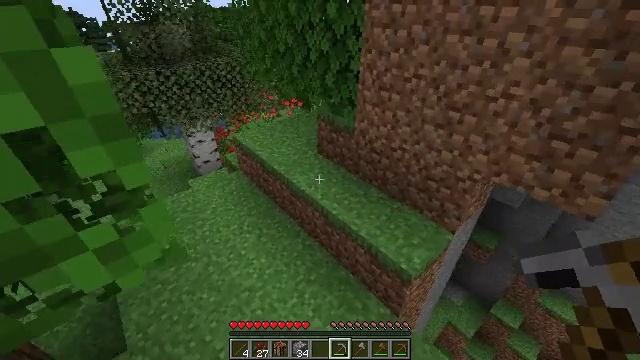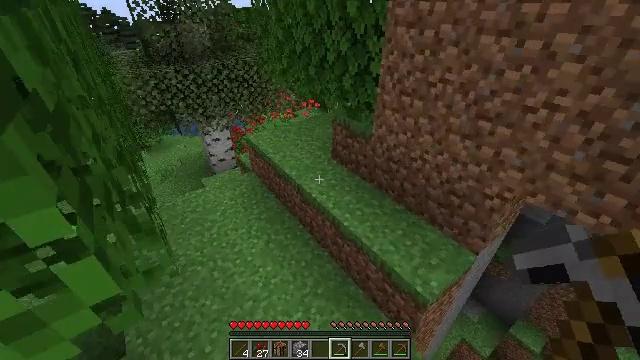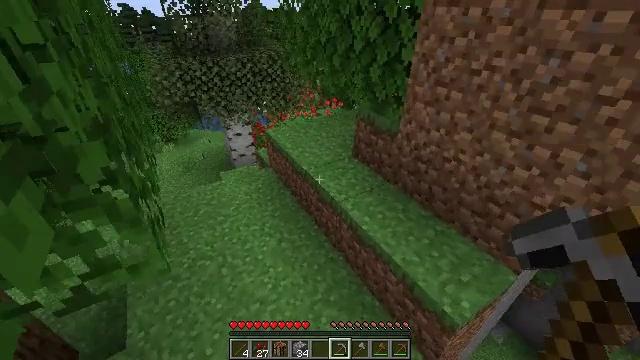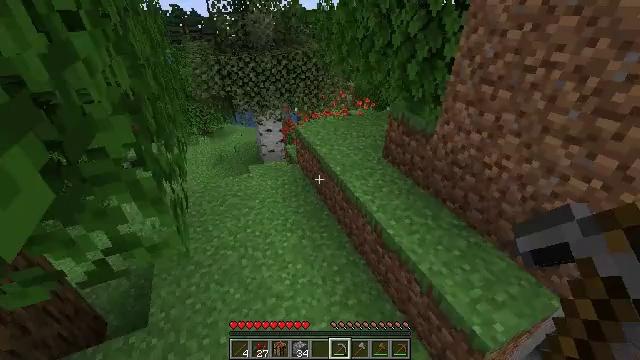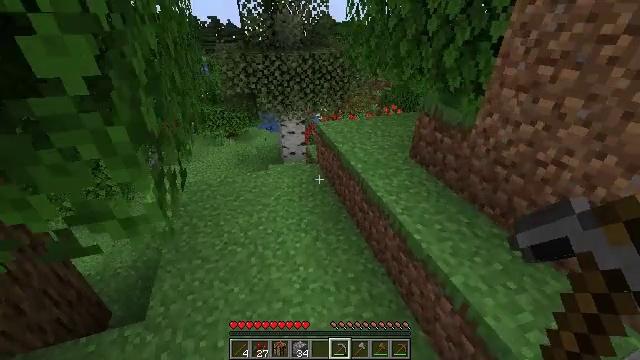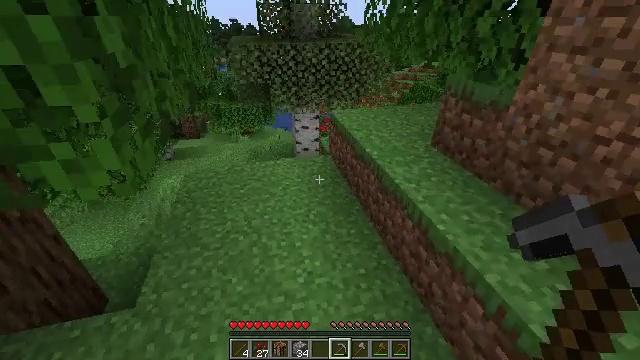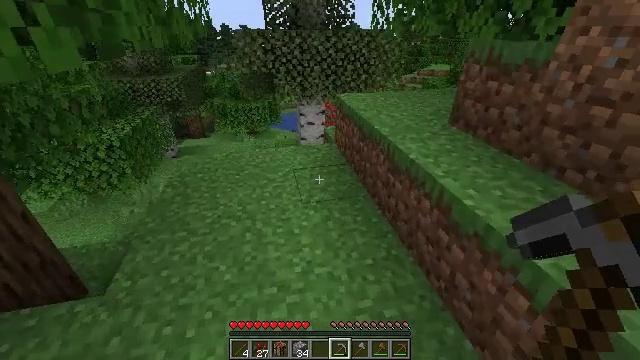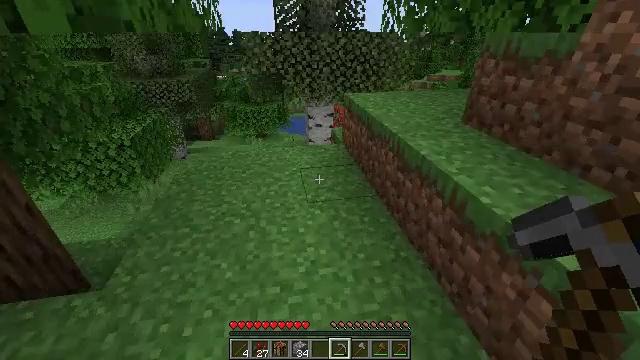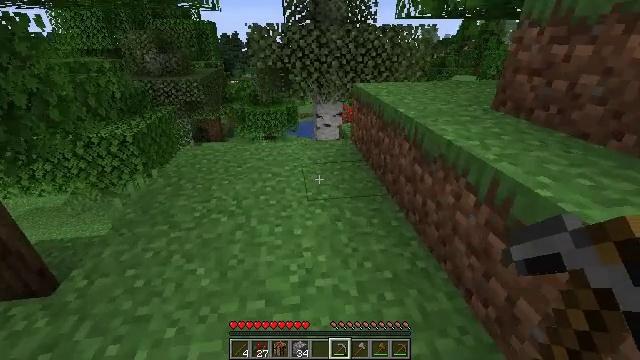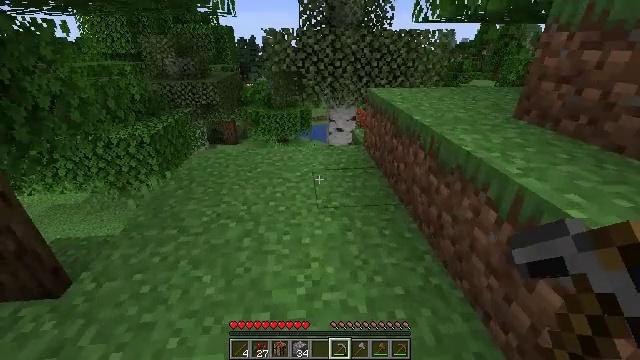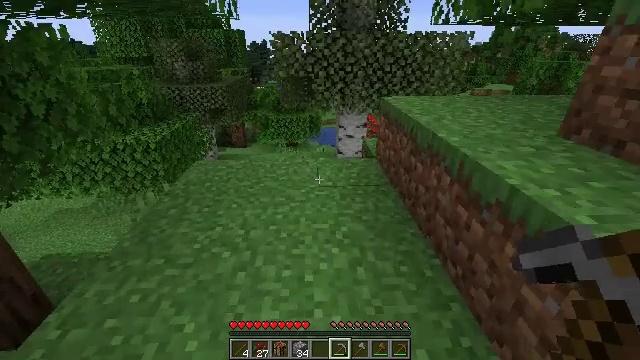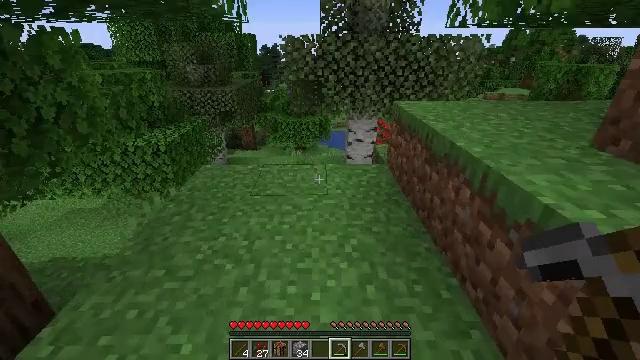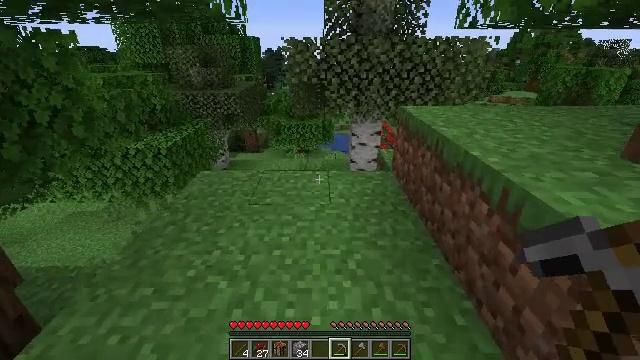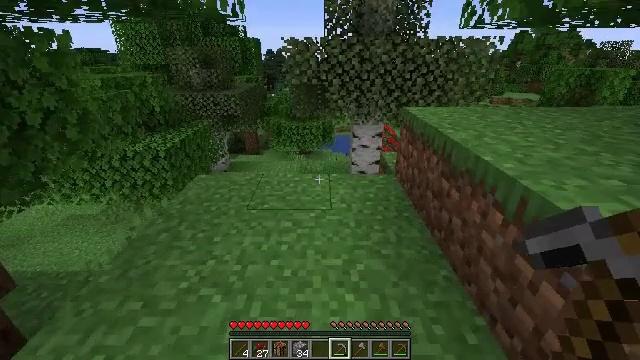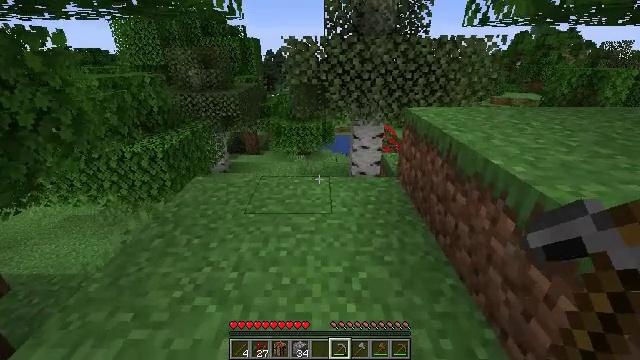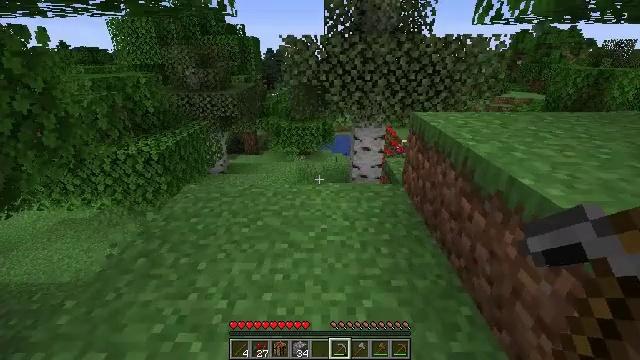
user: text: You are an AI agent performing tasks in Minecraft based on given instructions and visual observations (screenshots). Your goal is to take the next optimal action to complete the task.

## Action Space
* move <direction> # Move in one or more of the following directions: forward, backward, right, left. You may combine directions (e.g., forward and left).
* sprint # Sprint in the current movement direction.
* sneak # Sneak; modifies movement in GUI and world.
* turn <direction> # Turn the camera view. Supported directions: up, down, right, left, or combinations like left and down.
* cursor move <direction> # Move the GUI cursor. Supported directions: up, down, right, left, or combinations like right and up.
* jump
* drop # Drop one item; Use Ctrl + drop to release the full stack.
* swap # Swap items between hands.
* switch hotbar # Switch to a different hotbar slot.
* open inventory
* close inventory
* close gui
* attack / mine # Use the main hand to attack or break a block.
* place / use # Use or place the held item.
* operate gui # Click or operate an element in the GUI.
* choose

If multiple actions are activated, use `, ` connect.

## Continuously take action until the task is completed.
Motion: motion action
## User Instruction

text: Mine the poppy flower.
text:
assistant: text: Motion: move forward, turn left
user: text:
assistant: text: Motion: move forward, turn left
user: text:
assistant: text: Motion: move forward, turn left
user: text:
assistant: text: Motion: move forward, turn left and up
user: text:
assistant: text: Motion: move forward, turn left
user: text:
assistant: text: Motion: move forward, turn left and up
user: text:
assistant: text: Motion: move forward, turn left and up
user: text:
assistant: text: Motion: move forward, turn left and up
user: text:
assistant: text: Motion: move forward, turn left
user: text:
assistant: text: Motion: move forward, turn left
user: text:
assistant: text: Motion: move forward, turn left
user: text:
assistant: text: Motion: no_op
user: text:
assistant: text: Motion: move forward
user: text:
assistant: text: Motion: move forward
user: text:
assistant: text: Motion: move forward
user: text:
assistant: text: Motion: no_op
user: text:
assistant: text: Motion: no_op
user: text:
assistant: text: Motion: move forward
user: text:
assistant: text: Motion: move forward, turn left
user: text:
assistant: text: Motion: move forward
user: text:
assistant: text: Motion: move forward
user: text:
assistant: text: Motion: move forward
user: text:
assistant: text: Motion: move forward
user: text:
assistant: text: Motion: move forward
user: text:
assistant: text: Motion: move forward
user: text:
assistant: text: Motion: move forward and move left
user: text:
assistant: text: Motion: move forward and move left
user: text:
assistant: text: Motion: move forward and move left
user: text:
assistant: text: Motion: move forward and move left
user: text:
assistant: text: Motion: move forward and move left